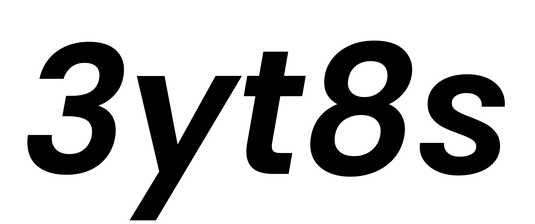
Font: Poppins-SemiBoldItalic